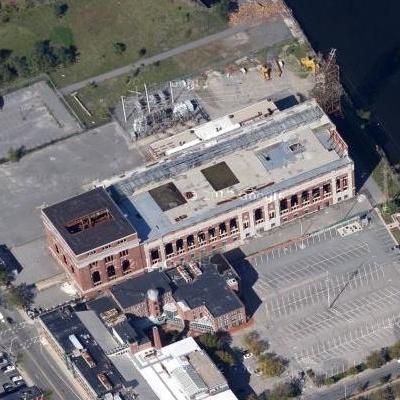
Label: cIndustry